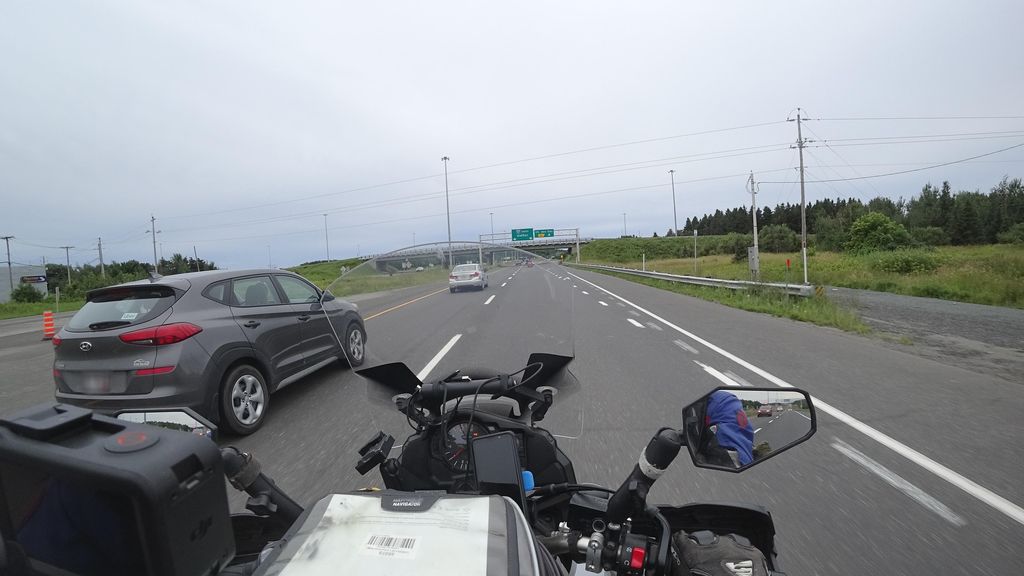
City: quebec_city